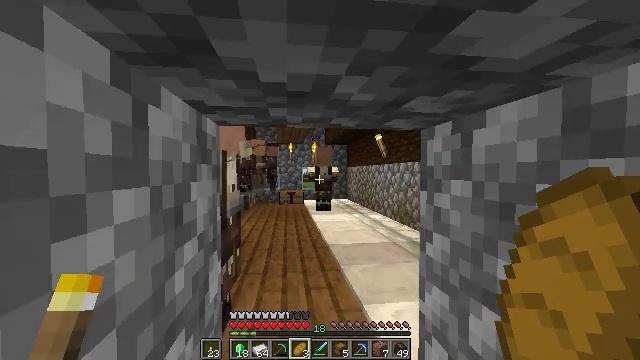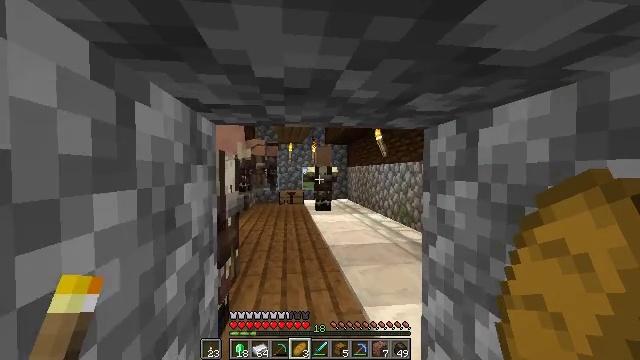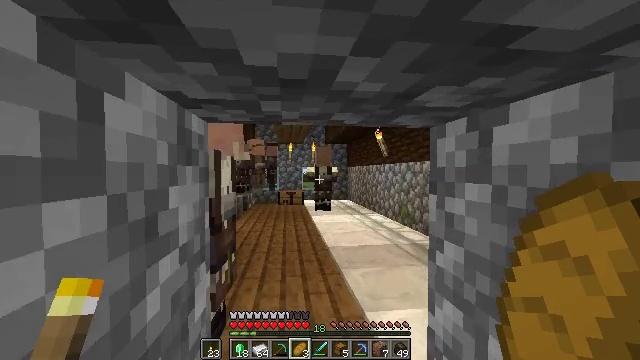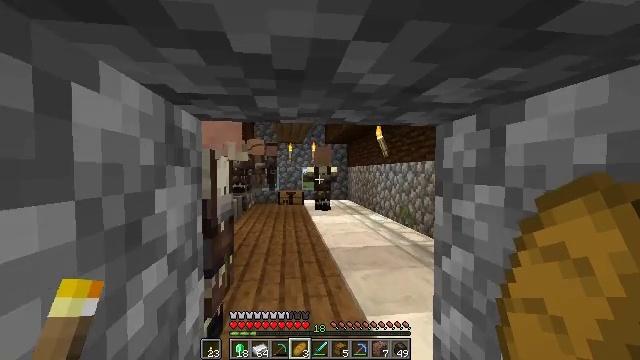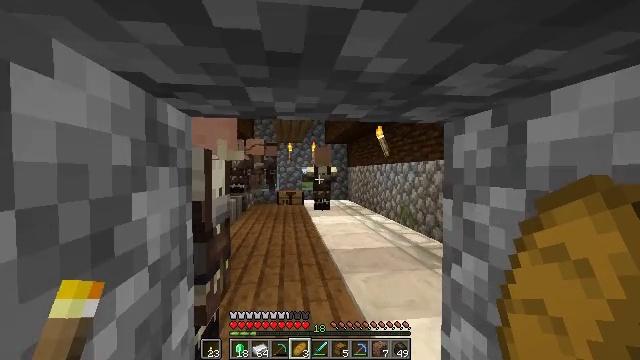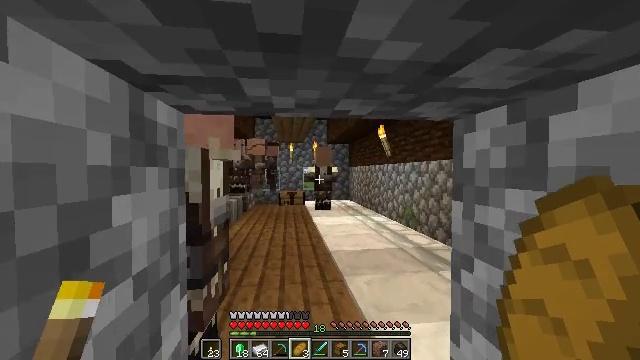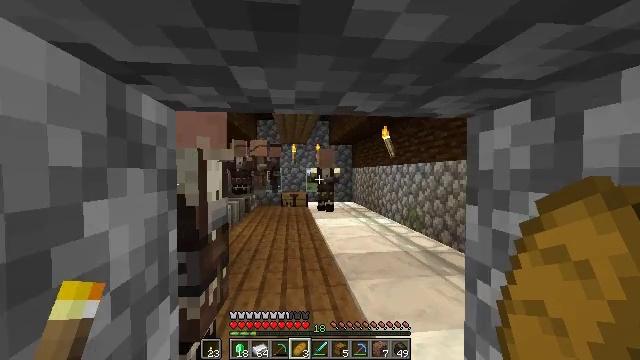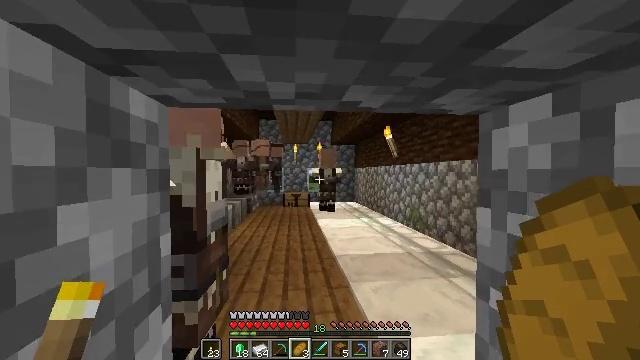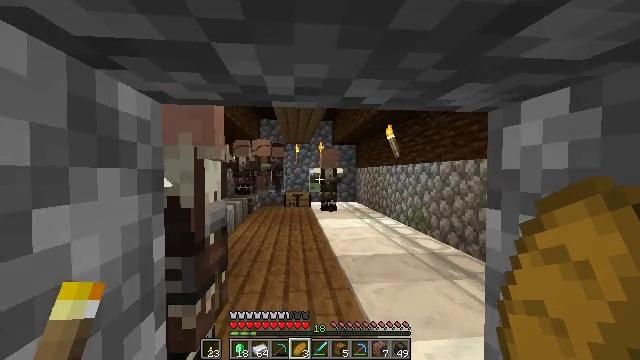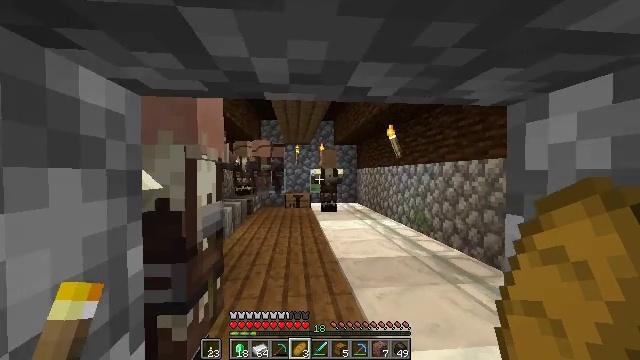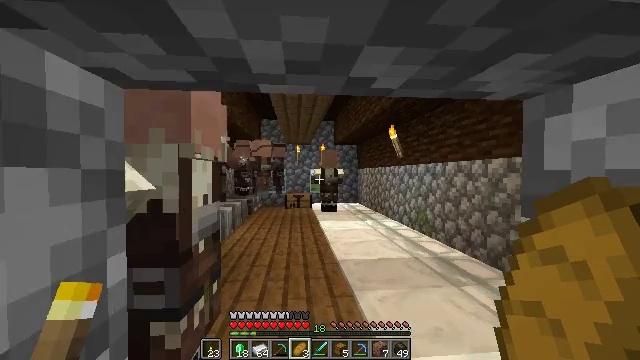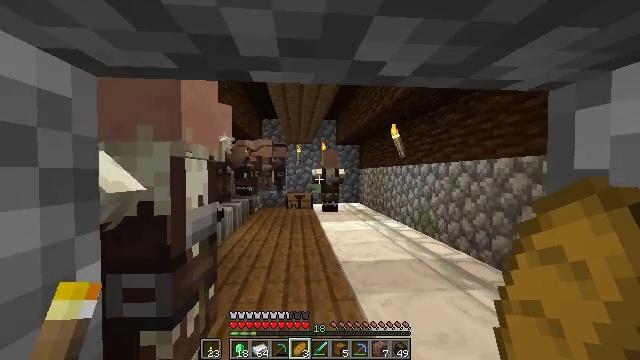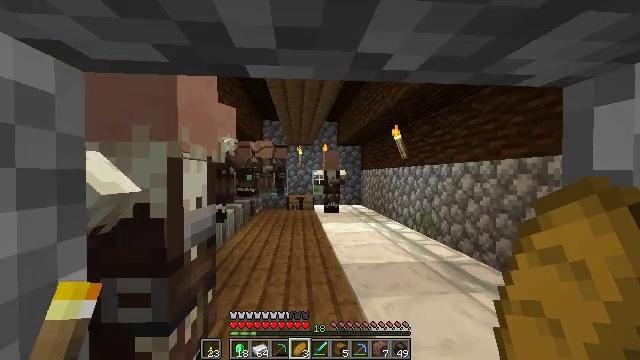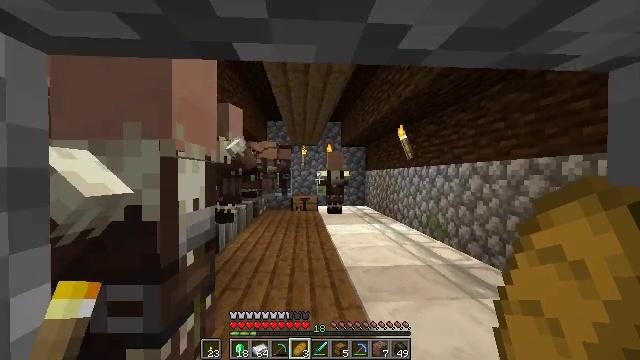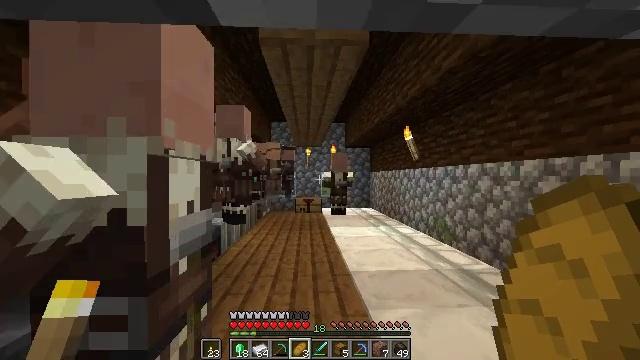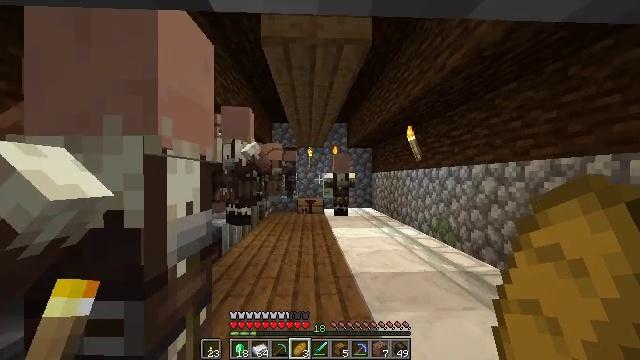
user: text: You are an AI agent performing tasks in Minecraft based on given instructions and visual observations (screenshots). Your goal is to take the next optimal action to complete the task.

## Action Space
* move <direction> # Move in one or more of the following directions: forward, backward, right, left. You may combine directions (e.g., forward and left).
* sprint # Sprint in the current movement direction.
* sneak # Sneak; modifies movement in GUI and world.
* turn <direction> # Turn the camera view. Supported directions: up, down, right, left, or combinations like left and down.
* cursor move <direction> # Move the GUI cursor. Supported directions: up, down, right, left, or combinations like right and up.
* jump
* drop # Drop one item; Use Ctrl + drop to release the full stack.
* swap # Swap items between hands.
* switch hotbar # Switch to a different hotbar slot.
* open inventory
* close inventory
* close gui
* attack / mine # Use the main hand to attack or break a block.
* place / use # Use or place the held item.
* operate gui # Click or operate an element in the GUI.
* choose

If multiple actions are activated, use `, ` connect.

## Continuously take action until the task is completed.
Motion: motion action
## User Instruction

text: Craft an emerald.
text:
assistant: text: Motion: move forward, sneak
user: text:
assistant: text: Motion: move forward, sneak
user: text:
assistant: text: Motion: move forward, sneak
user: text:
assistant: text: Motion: move forward, sneak
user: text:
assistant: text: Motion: move forward, sneak
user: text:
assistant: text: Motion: move forward, sneak
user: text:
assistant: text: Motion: move forward, sneak
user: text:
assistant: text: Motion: move forward, sneak
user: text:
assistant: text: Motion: move forward
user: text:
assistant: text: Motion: move forward
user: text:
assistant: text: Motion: move forward
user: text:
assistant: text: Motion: move forward
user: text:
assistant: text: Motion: move forward
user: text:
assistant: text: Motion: move forward
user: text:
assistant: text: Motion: move forward
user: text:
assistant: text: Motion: move forward
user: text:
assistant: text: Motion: move forward
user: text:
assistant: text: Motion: move forward
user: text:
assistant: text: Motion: move forward
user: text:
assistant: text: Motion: move forward
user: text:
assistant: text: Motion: move forward
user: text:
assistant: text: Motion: move forward
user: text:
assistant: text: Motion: move forward and move right, turn left
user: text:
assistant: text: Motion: move forward and move right, turn left
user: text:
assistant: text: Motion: move forward and move right, turn left
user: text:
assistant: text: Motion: move forward and move right, turn left and up
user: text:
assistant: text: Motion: move forward and move right, turn left
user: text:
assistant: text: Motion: move forward and move right, turn left
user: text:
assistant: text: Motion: move right, turn left
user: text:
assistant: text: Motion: turn left